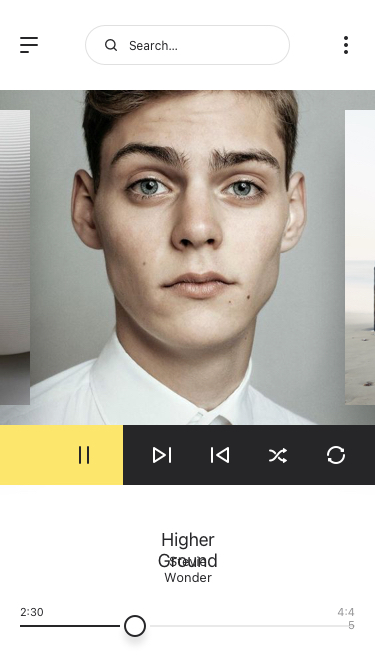
Text in this UI design:
2:30
4:45
Higher Ground
Stevie Wonder